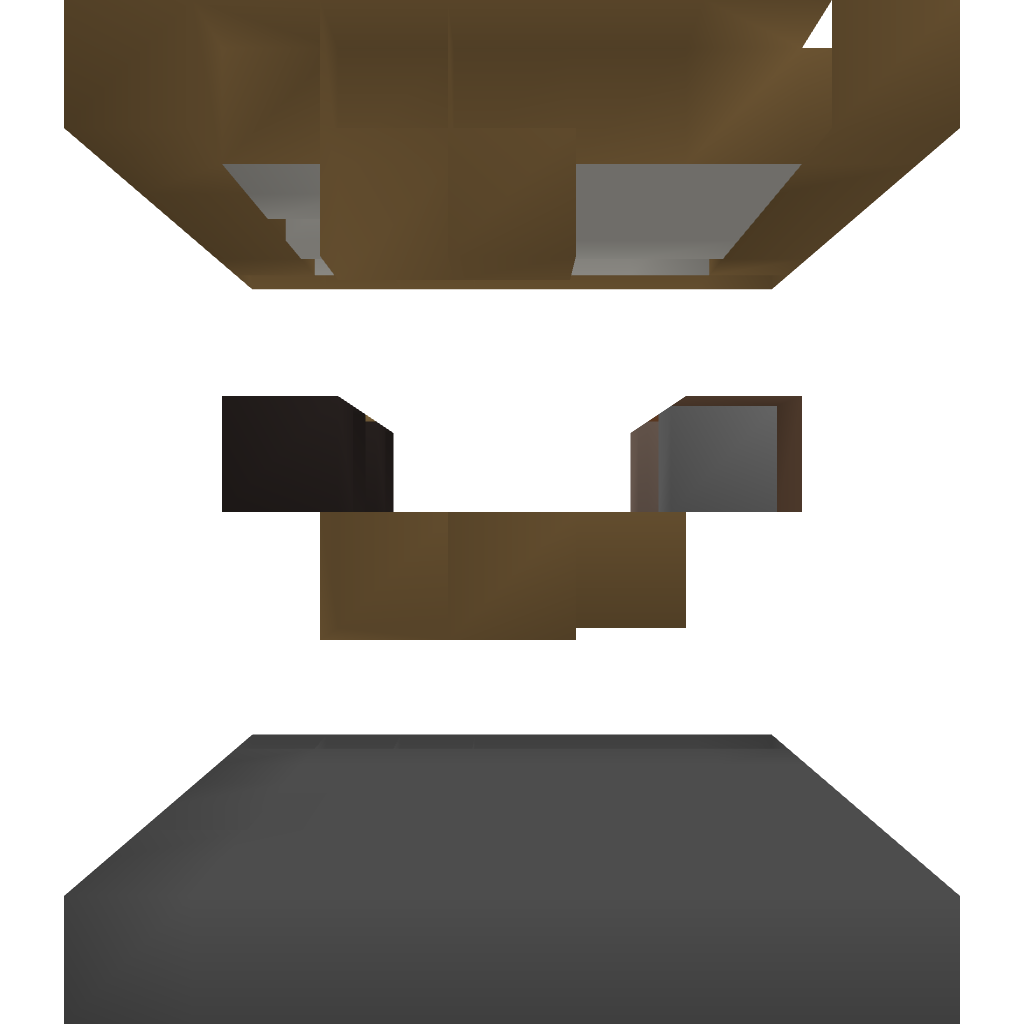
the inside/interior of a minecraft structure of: House with storage